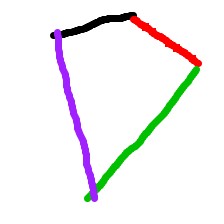
Shape: kite